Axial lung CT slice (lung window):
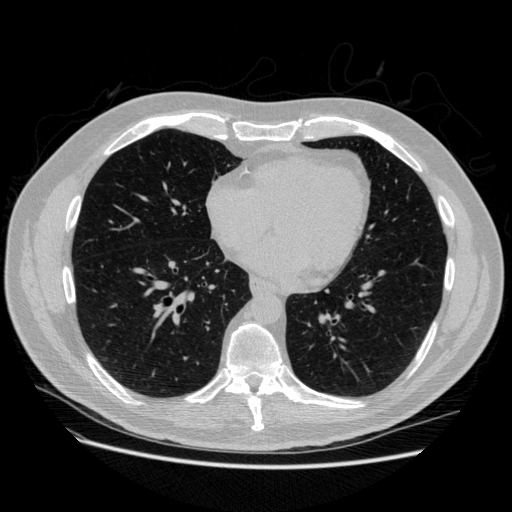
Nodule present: no